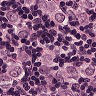
Metastatic tissue present: yes